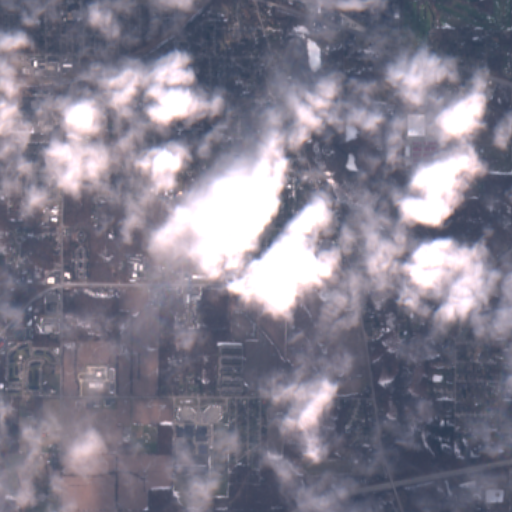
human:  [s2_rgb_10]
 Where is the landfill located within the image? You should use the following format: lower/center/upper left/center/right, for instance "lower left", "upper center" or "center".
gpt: The landfill is located in the upper center of the image.
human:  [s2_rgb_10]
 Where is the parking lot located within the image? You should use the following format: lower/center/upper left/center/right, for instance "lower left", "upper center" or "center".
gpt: The parking lot is located in the upper left of the image.
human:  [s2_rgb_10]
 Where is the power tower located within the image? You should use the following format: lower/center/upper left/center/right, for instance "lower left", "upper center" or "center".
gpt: The power tower is located in the upper left of the image.
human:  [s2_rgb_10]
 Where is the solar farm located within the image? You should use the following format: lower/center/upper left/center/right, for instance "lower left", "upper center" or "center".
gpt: The solar farm is located in the lower left of the image.
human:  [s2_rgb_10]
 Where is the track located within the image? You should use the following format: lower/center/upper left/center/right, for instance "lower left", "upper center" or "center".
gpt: The track is located in the lower center of the image.
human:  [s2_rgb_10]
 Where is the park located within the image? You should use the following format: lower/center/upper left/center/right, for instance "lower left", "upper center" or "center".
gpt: There is no park in the image.